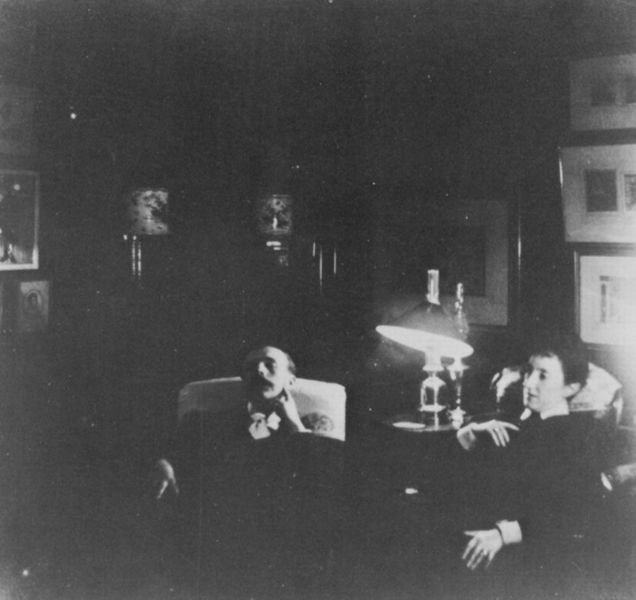
Titel: Monsieur und Madame Jacques-Emile Blanche
Künstler: Antoine Degas
Institution: Sammlung Madame Joxe
Schlagwörter: dunkel, gruppe, hand, mann, schatten, schlaf, weiß, menschen, sitzen, abend, degas, finger, frau, grau, hell, hintergrund, holz, kleid, köpfe, lampe, lampen, licht, männer, nacht, raum, reden, schwarz, stirn, stuhl, tisch, tür, zimmer, gespräch, schleife, alt, anzug, bart, flasche, gesichter, hemd, jung, schnurrbart, wand, augen, blicke, kragen, rahmen, bild, bildnis, gelehrte, gesten, gruppenportrait, hände, innenraum, portrait, porträt, rückenlehne, haare, interieur, sessel, sitzend, innen, paar, leuchte, kontrast, vase, bilder, ruhe, sofa, wohnzimmer, schlafen, sitz, man, zwei, abends, idylle, amerika, beleuchtung, moment, kissen, schnäuzer, polster, salon, wohnung, tischlampe, dichter, finster, glanz, glatze, gris, homme, kerze, nachdenklich, aufstützen, nachdenken, fliege, hemdkragen, leuchten, foto, fotografie, photographie, schimmer, doppelportrait, pärchen, belichtung, lehnstuhl, porträts, schwarz weiss, blanc, noir, portait, militär, manschette, manschetten, dunkler hintergrund, älter, freud, halbglatze, photo, entspannung, ehepaar, androgyn, general, blanche, chambre, leuchtend, reflex, femme, dunkrl, tuhl, sammler, lumière, fotographie, lichtschein, lamoe, schreibtischlampe, aufnahme, auflehnen, gemütlich, kopfkissen, couple, passepartout, sitzens, stuk, unschaft, konversation, noire, lampenschein, daguerre, schnäuter, akademiker, anzuig, aufleuchten, dichterpaar, ehepar, gemütlcih, kerzenleucher, leuchtr, momentaufnahem, nocturne, poete, rähmen, zurückgelehnt, cadre, images, peintures, helles licht, cadres